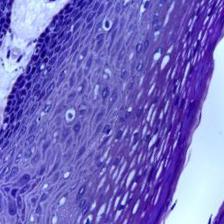
Diagnosis: OSCC